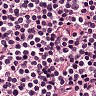
Metastatic tissue present: no